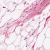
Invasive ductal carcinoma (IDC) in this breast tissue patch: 0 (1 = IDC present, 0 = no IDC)